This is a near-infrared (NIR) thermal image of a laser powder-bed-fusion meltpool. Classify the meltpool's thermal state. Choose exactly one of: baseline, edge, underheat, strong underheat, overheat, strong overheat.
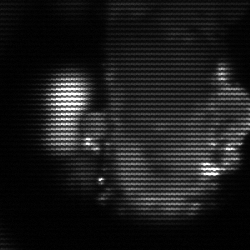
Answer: strong underheat